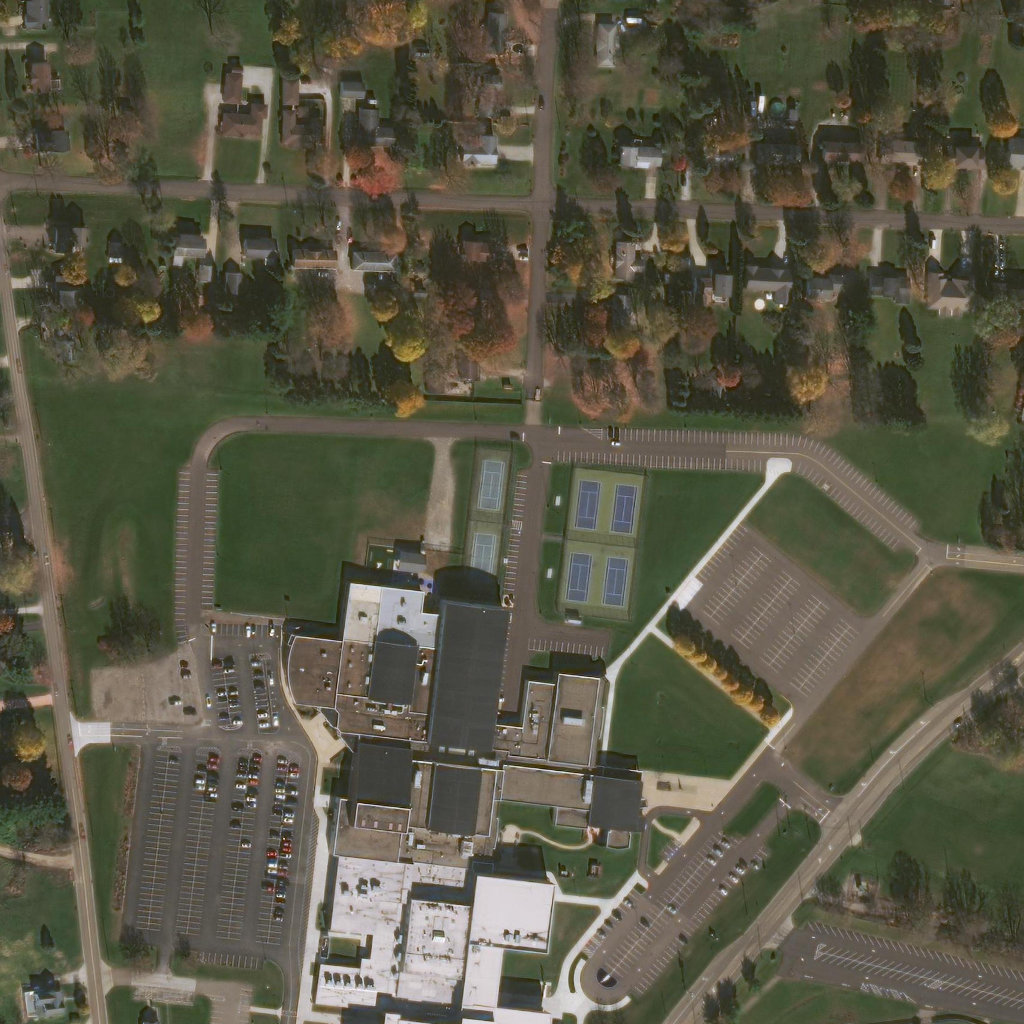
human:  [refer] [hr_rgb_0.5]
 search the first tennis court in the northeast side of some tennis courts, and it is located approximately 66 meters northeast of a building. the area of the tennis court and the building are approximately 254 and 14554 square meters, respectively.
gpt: <box>[[59, 47, 62, 51, 0]]</box>